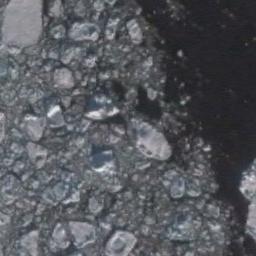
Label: sea_ice